Question: I believe my question is similar to this post: <URL>.
However, since the suggested answer does not fix my problem, there seems no other choice other than asking it again, for a desperate Linux new comer like me.
Here is the problem. I installed GNU fortran compiler 4.8.4 and can find it in terminal
'''
$ which gfortran-4.8
/usr/bin/gfortran-4.8
'''
and
'''
$ locate gfortran
/usr/bin/gfortran-4.7
/usr/bin/gfortran-4.8
/usr/bin/x86_64-linux-gnu-gfortran-4.7
/usr/bin/x86_64-linux-gnu-gfortran-4.8
/usr/lib/gcc/x86_64-linux-gnu/4.7/libgfortran.a
/usr/lib/gcc/x86_64-linux-gnu/4.7/libgfortran.so
/usr/lib/gcc/x86_64-linux-gnu/4.7/libgfortran.spec
/usr/lib/gcc/x86_64-linux-gnu/4.7/libgfortranbegin.a
/usr/lib/gcc/x86_64-linux-gnu/4.8/libgfortran.a
/usr/lib/gcc/x86_64-linux-gnu/4.8/libgfortran.so
/usr/lib/gcc/x86_64-linux-gnu/4.8/libgfortran.spec
/usr/lib/gcc/x86_64-linux-gnu/4.8/libgfortranbegin.a
/usr/lib/x86_64-linux-gnu/libgfortran.so.3
/usr/lib/x86_64-linux-gnu/libgfortran.so.3.0.0
/usr/share/doc/gfortran-4.7
/usr/share/doc/gfortran-4.8
/usr/share/doc/libgfortran-4.7-dev
/usr/share/doc/libgfortran-4.8-dev
/usr/share/doc/libgfortran3
/usr/share/man/man1/gfortran-4.7.1.gz
/usr/share/man/man1/gfortran-4.8.1.gz
/usr/share/man/man1/x86_64-linux-gnu-gfortran-4.7.1.gz
/usr/share/man/man1/x86_64-linux-gnu-gfortran-4.8.1.gz
/var/cache/apt/archives/gfortran-4.7_4.7.3-12ubuntu1_amd64.deb
/var/cache/apt/archives/gfortran-4.8_4.8.4-2ubuntu1~14.04_amd64.deb
/var/cache/apt/archives/libgfortran-4.7-dev_4.7.3-12ubuntu1_amd64.deb
/var/cache/apt/archives/libgfortran-4.8-dev_4.8.4-2ubuntu1~14.04_amd64.deb
/var/cache/apt/archives/libgfortran3_4.8.4-2ubuntu1~14.04_amd64.deb
/var/lib/dpkg/info/gfortran-4.7.list
/var/lib/dpkg/info/gfortran-4.7.md5sums
/var/lib/dpkg/info/gfortran-4.8.list
/var/lib/dpkg/info/gfortran-4.8.md5sums
/var/lib/dpkg/info/libgfortran-4.7-dev:amd64.list
/var/lib/dpkg/info/libgfortran-4.7-dev:amd64.md5sums
/var/lib/dpkg/info/libgfortran-4.8-dev:amd64.list
/var/lib/dpkg/info/libgfortran-4.8-dev:amd64.md5sums
/var/lib/dpkg/info/libgfortran3:amd64.list
/var/lib/dpkg/info/libgfortran3:amd64.md5sums
/var/lib/dpkg/info/libgfortran3:amd64.postinst
/var/lib/dpkg/info/libgfortran3:amd64.postrm
/var/lib/dpkg/info/libgfortran3:amd64.shlibs
/var/lib/dpkg/info/libgfortran3:amd64.symbols
'''
So gfortran seems installed, although I don't understand why 4.7 version is still there after my removing it.
In setting Global Compiler Settings of Code:Blocks, when I choose GNU Fortran Compiler, and its Toolchain Executables, I tried the installation directory as
'''
/usr
/usr/bin
'''
and
'''
/usr/lib/gcc/x86_64-linux-gnu/4.8/
'''
as suggested in the previous post, Code:Blocks tell me
'''
could not auto-detect installation path of "GNU Fortran Compiler".....
'''
More details of compiler configuration is here in the image (Thanks to Mike's suggestion).

And here's the full list of compilers on my computer:
<URL>
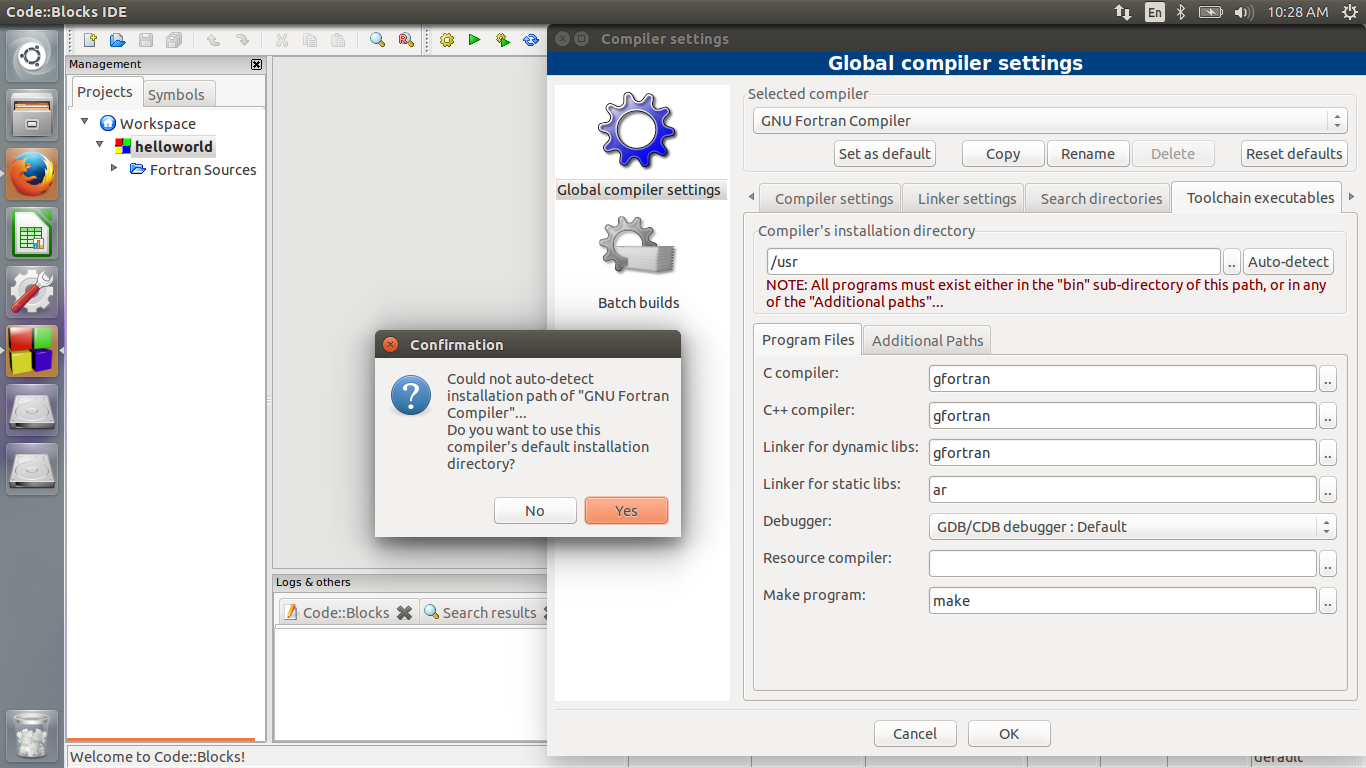
Answer: Your posting shows that you have both 'gfortran-4.7' and 'gfortran-4.8'
installed under '/usr/bin'.
Having multiple GCC Fortran compilers (or multiple C or C++ compilers) is
perfectly valid and commonplace. Code::Blocks will allow you configure
as many Fortran compilers as you have got, provided you give them different
names. It's also fine if you just want to configure one of them as the
"GNU Fortran Compiler" and ignore the others.
But in any case, Code::Blocks must be able to unambiguously identify the
installed compiler that you are calling "GNU Fortran Compiler". You
have specified the as '/usr/bin'
and have left the compiler name as 'gfortran'.
There is no such compiler as '/usr/bin/gfortran' in your system,
and there is no program called 'gfortran' anywhere in your 'PATH'. You
have '/usr/bin/gfortran-4.7' and '/usr/bin/gfortran-4.8'. As you have
installed both of them, Code::Blocks assumes you want both of them. It
can't tell which one of them you want to configure as "GNU Fortran Compiler".
So:-
- '/usr/bin'- 'gfortran''gfortran-4.8''gfortran-4.8'-